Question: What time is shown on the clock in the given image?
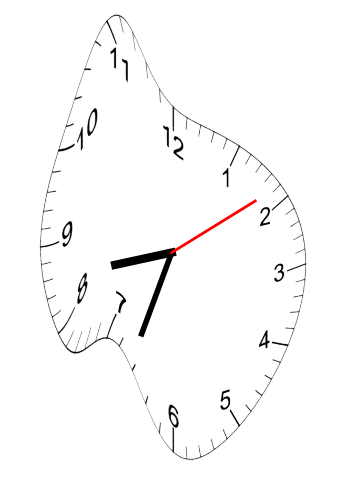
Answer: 08:33:09